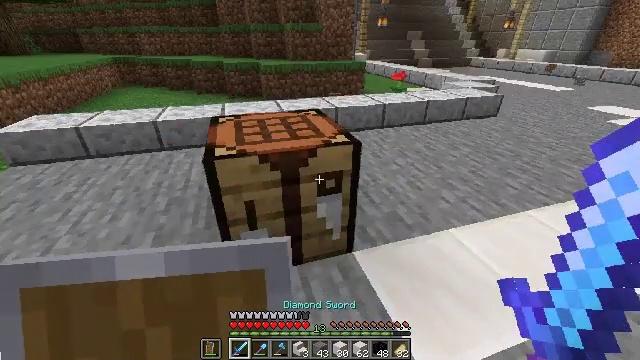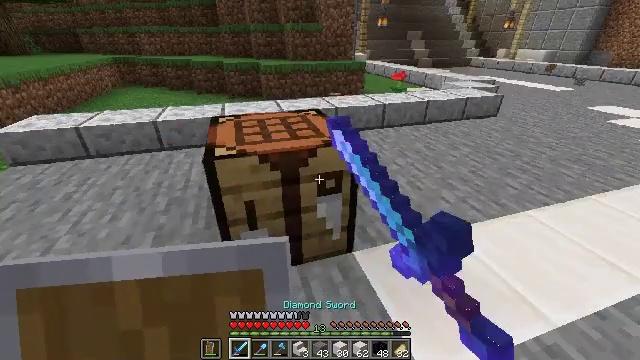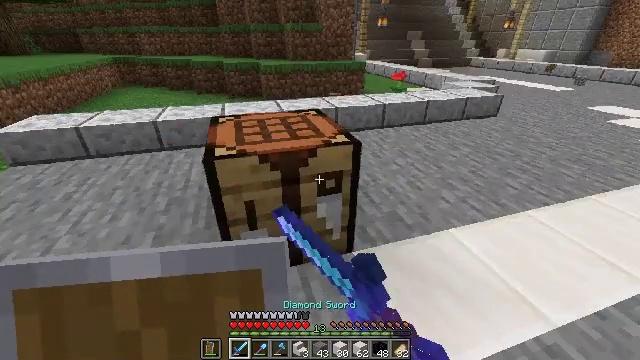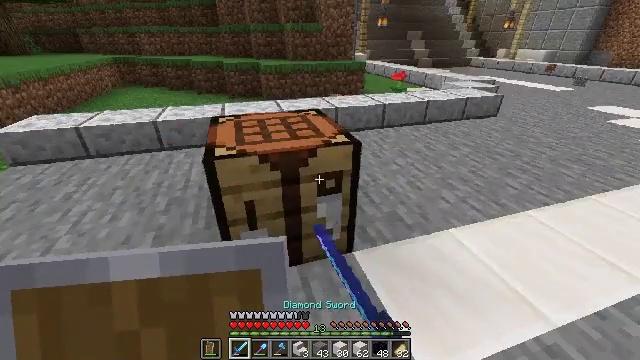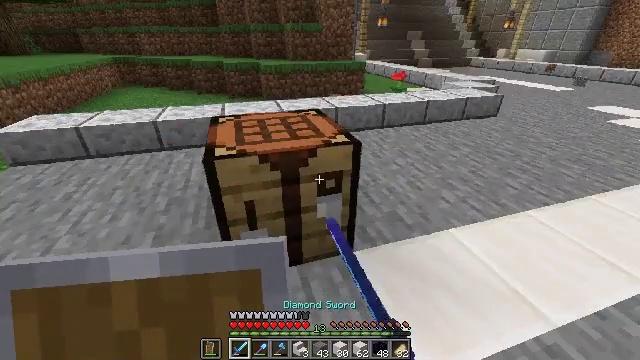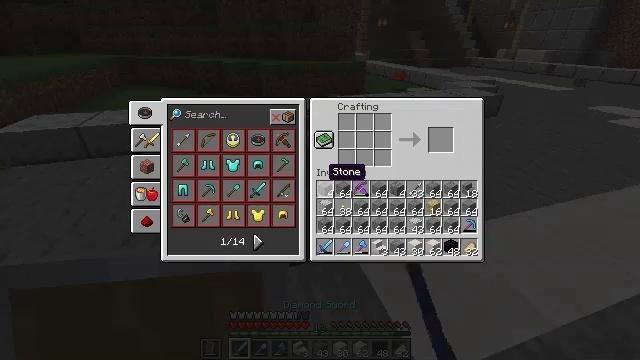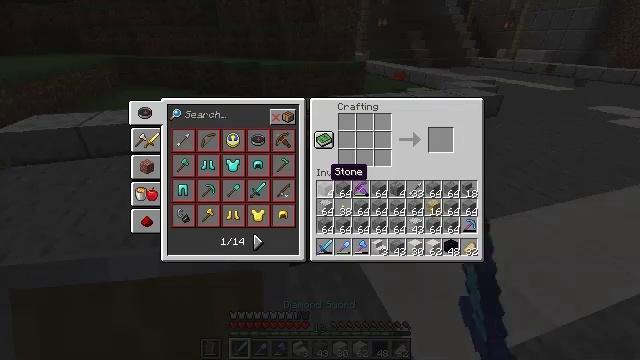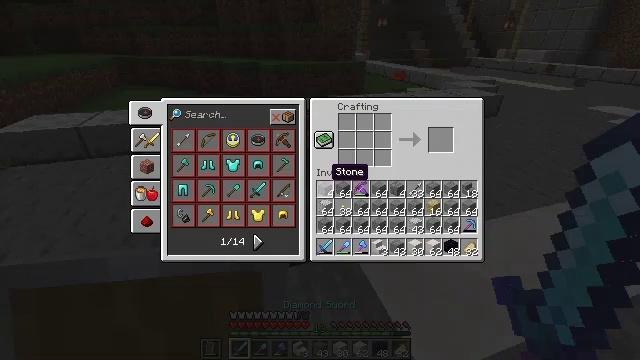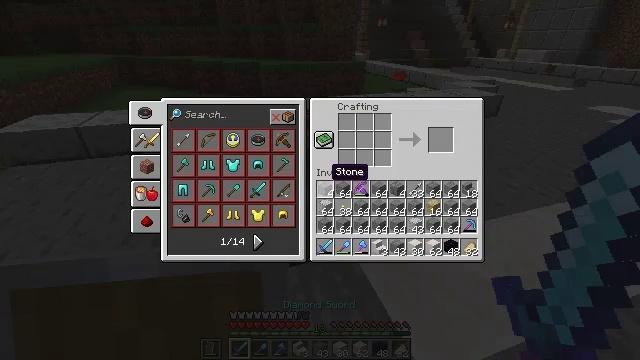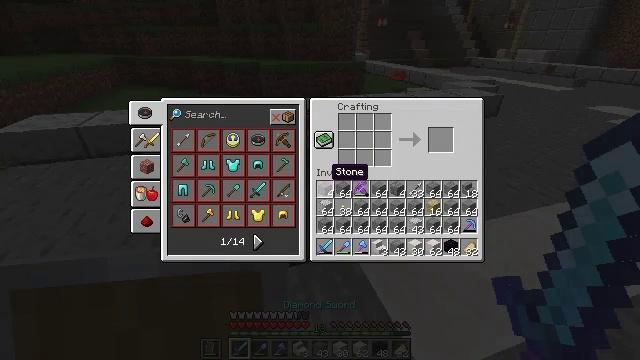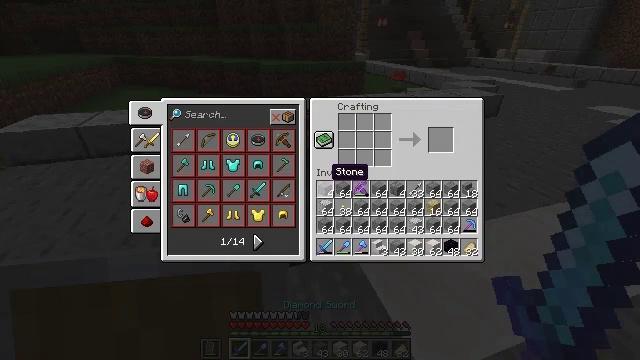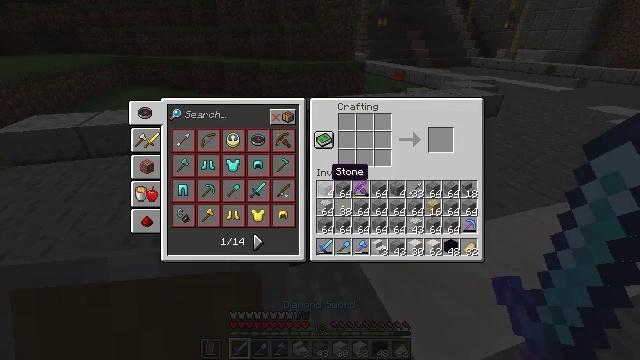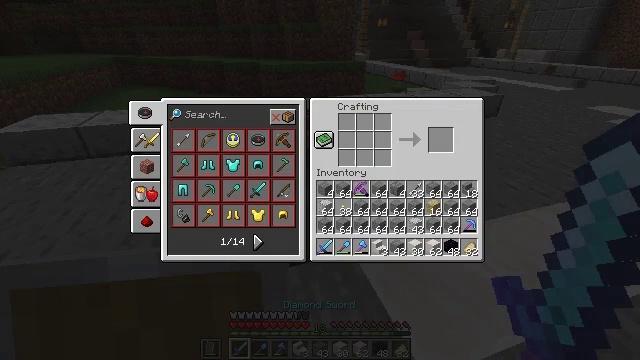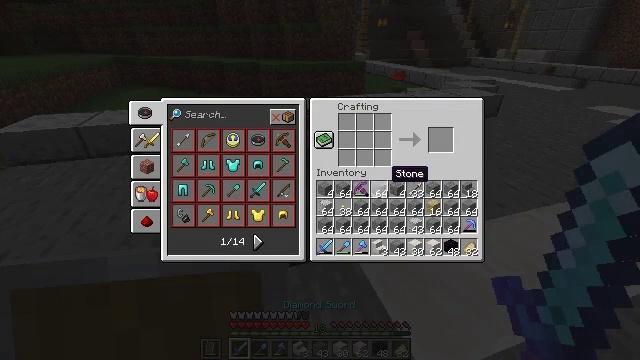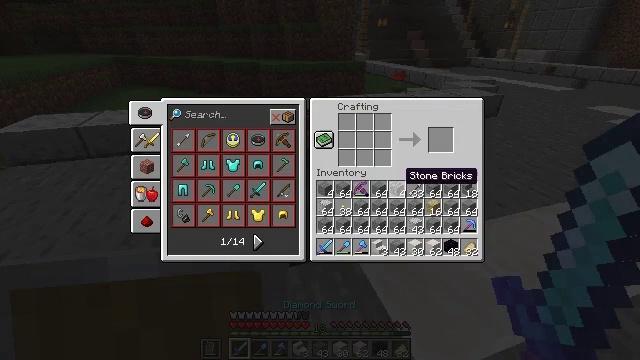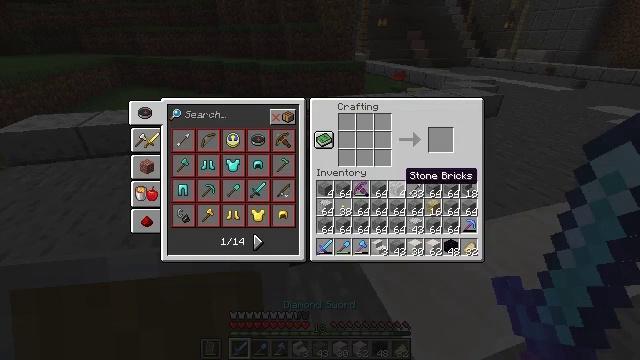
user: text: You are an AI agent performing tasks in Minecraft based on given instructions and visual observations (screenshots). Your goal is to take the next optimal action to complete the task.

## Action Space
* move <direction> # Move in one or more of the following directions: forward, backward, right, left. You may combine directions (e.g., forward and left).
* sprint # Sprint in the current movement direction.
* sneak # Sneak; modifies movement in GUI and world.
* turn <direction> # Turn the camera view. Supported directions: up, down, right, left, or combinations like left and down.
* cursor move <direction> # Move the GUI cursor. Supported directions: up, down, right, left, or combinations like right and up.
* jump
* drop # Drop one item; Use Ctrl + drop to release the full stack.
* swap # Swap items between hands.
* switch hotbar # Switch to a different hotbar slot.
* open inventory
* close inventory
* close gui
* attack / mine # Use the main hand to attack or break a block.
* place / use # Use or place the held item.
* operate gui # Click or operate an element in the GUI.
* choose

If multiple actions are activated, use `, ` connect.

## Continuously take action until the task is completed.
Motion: motion action
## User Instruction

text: Create stone stairs using stone.
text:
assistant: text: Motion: use / place
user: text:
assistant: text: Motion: use / place
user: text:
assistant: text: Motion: use / place
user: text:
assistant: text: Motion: no_op
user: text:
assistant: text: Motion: open gui
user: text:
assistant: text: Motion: no_op
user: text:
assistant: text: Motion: no_op
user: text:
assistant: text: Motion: no_op
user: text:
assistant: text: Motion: no_op
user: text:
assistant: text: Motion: no_op
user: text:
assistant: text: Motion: no_op
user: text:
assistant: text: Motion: cursor move right
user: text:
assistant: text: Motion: cursor move right
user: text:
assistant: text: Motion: cursor move right
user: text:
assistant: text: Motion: no_op
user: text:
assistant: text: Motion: no_op
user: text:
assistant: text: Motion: cursor move down
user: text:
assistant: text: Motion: cursor move left and down
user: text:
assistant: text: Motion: cursor move left
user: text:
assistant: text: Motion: no_op
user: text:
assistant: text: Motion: no_op
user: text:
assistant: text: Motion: no_op
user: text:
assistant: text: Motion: no_op
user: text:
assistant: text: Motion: no_op
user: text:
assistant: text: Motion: cursor move right
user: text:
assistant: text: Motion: cursor move right and up
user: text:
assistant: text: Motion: cursor move right and up
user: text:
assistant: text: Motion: no_op
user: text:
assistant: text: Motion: no_op
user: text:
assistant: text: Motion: cursor move left